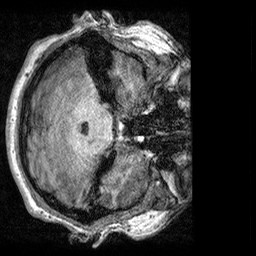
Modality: T1w
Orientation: axial
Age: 22
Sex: male
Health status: healthy
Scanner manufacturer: siemens
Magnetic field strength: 3 T
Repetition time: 2.3 s
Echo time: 0.00303 s